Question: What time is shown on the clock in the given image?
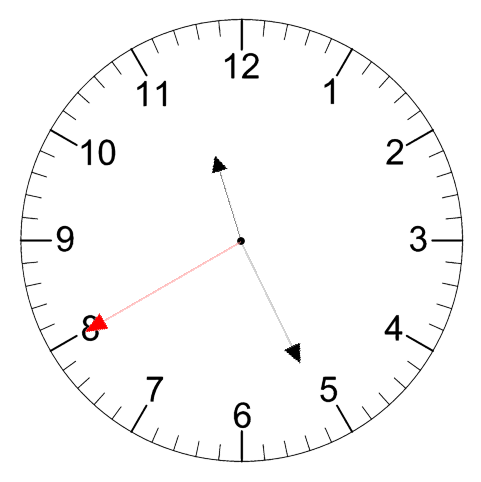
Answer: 11:25:40